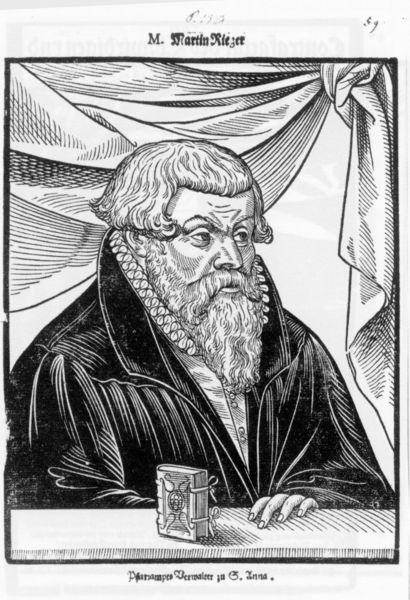
Titel: Bildnis des Martin Rieger
Künstler: Hans d.Ä. Schultes
Institution: (Seriendruck)
Schlagwörter: dunkel, hand, mann, schatten, umhang, weiß, brust, finger, frisur, grau, haar, hell, mund, nase, profil, schwarz, stirn, tisch, zeichnung, blick, tuch, schleife, alt, bart, hemd, richter, schnurrbart, arm, arme, augen, bibel, falten, gesicht, kleidung, knoten, kragen, lang, mensch, rahmen, vollbart, ärmel, bildnis, halskrause, herr, portrait, porträt, vorhang, auge, gewand, haare, mantel, person, schleifen, brustbild, knopf, locken, ohren, renaissance, pony, holzschnitt, schrift, wangen, papier, grafik, graphik, linien, rand, spitz, ernst, streng, rüschen, nägel, knöpfe, revers, name, unterschrift, buch, linie, druck, schwarz weiss, schraffur, radierung, stich, seite, illustration, scharz, text, überschrift, bleistift, pupille, buchdruck, buchseite, halbprofil, büchlein, fingernägel, baldachin, gelehrter, kupferstich, anna, wissenschaft, stick, martin, sxchwarz, bärtiger mann, tich, scharzweiß, martin rietzer, martin riezer, wams klnöpfe, dreiviertel porträt, 15 jahrhundert, peruecke, eisenherz, weißü, martin rieger